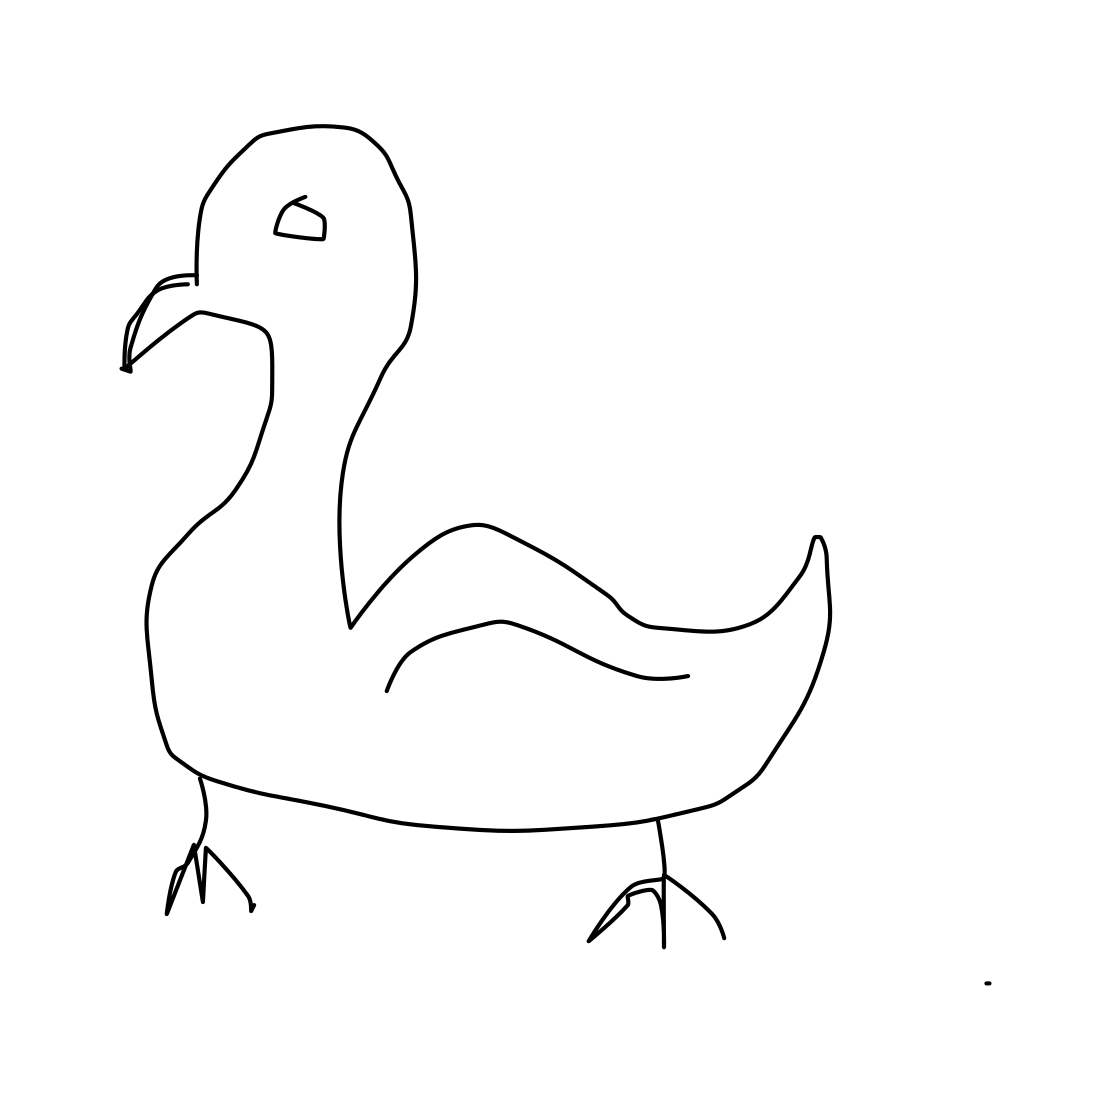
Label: duck